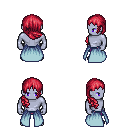
a pixel art fantasy rpg character, male body template, dark elf, purple skin, overskirt, magenta pants, ruby red right-swept hairstyle, four views (front, back, left, right), 2x2 character sprite sheet, small pixel art, hard edges, no anti-aliasing